Field crop: maize
Growth stage: 1
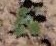
Species: chenopodium